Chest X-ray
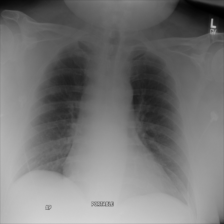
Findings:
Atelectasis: negative
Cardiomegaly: negative
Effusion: negative
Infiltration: negative
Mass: negative
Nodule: negative
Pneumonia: negative
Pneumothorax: negative
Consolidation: negative
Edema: negative
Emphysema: negative
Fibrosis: negative
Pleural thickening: negative
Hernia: negative